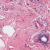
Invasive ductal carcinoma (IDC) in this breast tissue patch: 0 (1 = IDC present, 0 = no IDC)